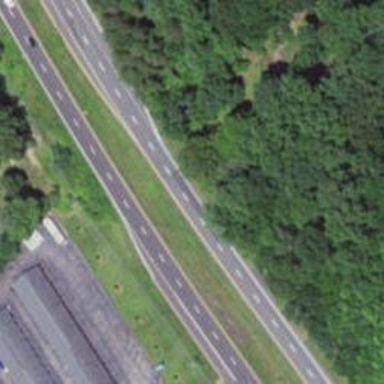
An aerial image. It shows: Trunk highway with expressway features.